Question: I am using a 'JScrollPane' to wrap a 'JTable'. Depending on the configuration, there is some space that is not occupied by the table. It is drawn gray (it looks like it is transparent and you can just see the component in the back).
Here is a SSCCE to illustrate.
'''
import java.awt.Color;
import java.util.Vector;
import javax.swing.JDialog;
import javax.swing.JScrollPane;
import javax.swing.JTable;
public class DialogDemo extends JDialog {
public static void main(final String[] args) {
final DialogDemo diag = new DialogDemo();
diag.setVisible(true);
}
public DialogDemo() {
super();
setTitle("SSCCE");
final Vector<Vector<String>> rowData = new Vector<Vector<String>>();
final Vector<String> columnNames = new VectorBuilder<String>().addCont("Property").addCont("Value");
rowData.addElement(new VectorBuilder<String>().addCont("lorem").addCont("ipsum"));
rowData.addElement(new VectorBuilder<String>().addCont("dolor").addCont("sit amet"));
rowData.addElement(new VectorBuilder<String>().addCont("consectetur").addCont("adipiscing elit."));
rowData.addElement(new VectorBuilder<String>().addCont("Praesent").addCont("posuere..."));
final JTable table = new JTable(rowData, columnNames);
JScrollPane pane = new JScrollPane(table);
// ************* make that stuff white! *******************
table.setBackground(Color.white);
table.setOpaque(true);
pane.setBackground(Color.white);
pane.setOpaque(true);
// ************* make that stuff white! *******************
add(pane);
pack();
setLocationRelativeTo(null);
setDefaultCloseOperation(JDialog.DISPOSE_ON_CLOSE);
}
class VectorBuilder<T> extends Vector<T> {
public VectorBuilder<T> addCont(final T elem) {
addElement(elem);
return this;
}
}
}
'''
And here you can see the area, which I want to "colorize". In the SSCCE, I try to do that by using 'setOpaque(boolean)' and 'setBackgroundColor(Color)' of the table and scroll pane, with no success.

Can you tell me, what I am doing wrong?
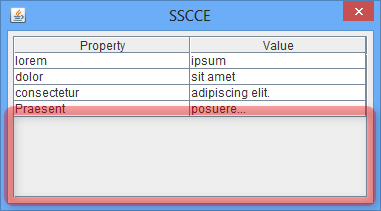
Answer: Instead of this:
'''
table.setBackground(Color.white);
table.setOpaque(true);
pane.setBackground(Color.white);
pane.setOpaque(true);
'''
call:
'''
pane.getViewport().setBackground(Color.WHITE);
'''